Question: I am trying to explode multi-columns at a time systematically.
Such that:
[
and I want the final output as:
<URL>
I tried
'''
df=df.explode('sauce', 'meal')
'''
but this only provides the first element ( sauce) in this case to be exploded, and the second one was not exploded.
I also tried:
'''
df=df.explode(['sauce', 'meal'])
'''
but this code provides
'''
ValueError: column must be a scalar
'''
error.
I tried <URL>. none worked.
Note: cannot apply to index, there are some none- unique values in the fruits column.
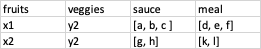
Answer: Prior to pandas 1.3.0 use:
'''
df.set_index(['fruits', 'veggies'])[['sauce', 'meal']].apply(pd.Series.explode).reset_index()
'''
Output:
'''
fruits veggies sauce meal
0 x1 y2 a d
1 x1 y2 b e
2 x1 y2 c f
3 x2 y2 g k
4 x2 y2 h l
'''
Many columns? Try:
'''
df.set_index(df.columns.difference(['sauce', 'meal']).tolist()) .apply(pd.Series.explode).reset_index()
'''
Output:
'''
fruits veggies sauce meal
0 x1 y2 a d
1 x1 y2 b e
2 x1 y2 c f
3 x2 y2 g k
4 x2 y2 h l
'''